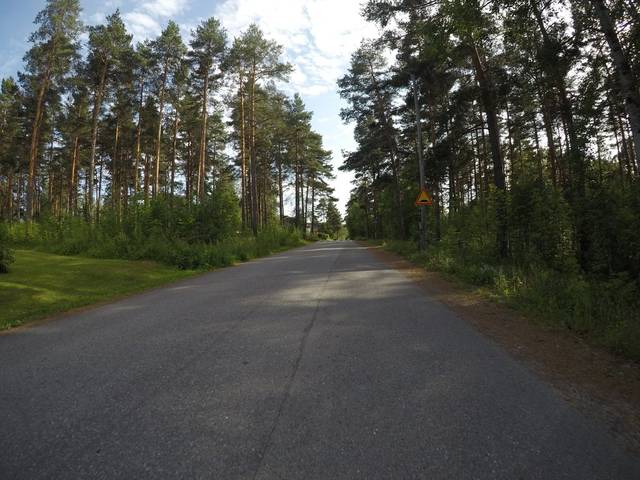
Region: Finland
Coordinates: 60.987, 24.447